四年级 · 度量几何学
（1）一块长方形麦田（如图所示）. 这块麦田有多少平方米?

（2）若每公顷大约可产小麦 7 吨, 这块麦田约可产小麦多少吨?

400米

150 米

麦田
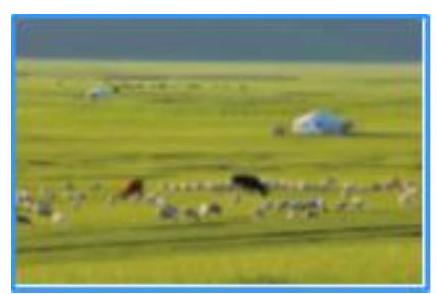
答案: (1) 60000 平方米

(2) 42 吨

【详解】 (1) $400 \times 150=60000$ (平方米)

(2) 60000 平方米 $=6$ 公顷

$7 \times 6=42($ 吨 $)$
解析: 答案: (1) 60000 平方米

(2) 42 吨

【详解】 (1) $400 \times 150=60000$ (平方米)

(2) 60000 平方米 $=6$ 公顷

$7 \times 6=42($ 吨 $)$